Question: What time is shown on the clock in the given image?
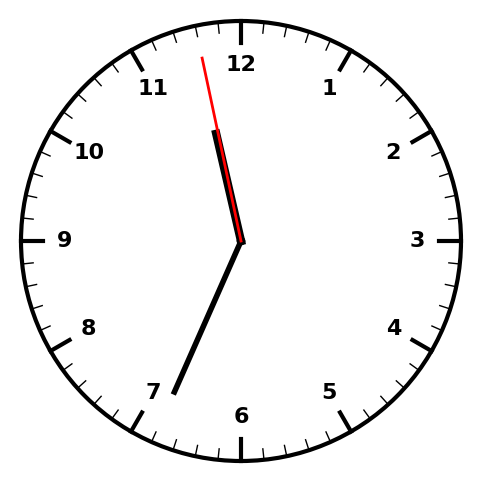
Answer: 11:33:58